Question: Hi everyone please could you help me with this issue?
im trying to get these (image below) to sit side by side when on smaller screen, i am really trying my hardest but still getting stuck at this anyone can help please and thank you.
its fine on full screen but I cant get it to work

Code
'''
<div class="container z-depth-1 mx-auto my-5">
<!-- Section -->
<section id="view" class="py-5">
<h1 class="font-weight-bold text-center indigo-text mb-5">PROUD TO HAVE COLLABORATED WITH</h1>
<!-- Grid row -->
<div class="row">
<!-- Grid column -->
<div class="col-md-3 col-lg-3 offset-lg-2">
<div class="view">
<img class="img-fluid mx-auto" src="/Ashurst.png" alt="Sample image">
</div>
<div class="view">
<img class="img-fluid mx-auto" src="/Blockchain-HELIX.png" alt="Sample image">
</div>
<div class="view">
<img class="img-fluid mx-auto" src="/S and May.png" alt="Sample image">
</div>
</div>
<!-- Grid column -->
<!-- Grid column -->
<div class="col-md-3 col-lg-3">
<div class="view">
<img class="img-fluid mx-auto" src="/Eagle-Labs.png" alt="Sample image">
</div>
<div class="view">
<img class="img-fluid mx-auto" src="/Strand.png" alt="Sample image">
</div>
</div>
<!-- Grid column -->
<!-- Grid column -->
<div class="col-md-3 col-lg-3">
<div class="view">
<img class="img-fluid mx-auto" src="/Curtis-Mallet-.png" alt="Sample image">
</div>
<div class="view">
<img class="img-fluid mx-auto" src="/Matrix.png" alt="Sample image">
</div>
<div class="view">
<img class="img-fluid mx-auto" src="/25 bedford.png" alt="Sample image">
</div>
</div>
<!-- Grid column -->
</div>
<!-- Grid row -->
</section>
<!-- Section -->
</div>
CSS
@media (min-width: 576px){
.container { max-width: 540px;
}
#view{
}
}
@media (min-width: 768px){
.container { max-width: 720px;
}
}
@media (min-width: 992px){
.container { max-width: 960px;
}
}
@media (min-width: 1200px){
.container { max-width: 1140px;
}
}
@media (max-width: 768px) {
#showcase {
min-height: 500px; }
#showcase h1 {
font-size: 4rem; }
.mb-resp {
margin-bottom: 1rem; } }
.brands {
width: 100%;
padding-top: 90px;
padding-bottom: 90px
}
'''
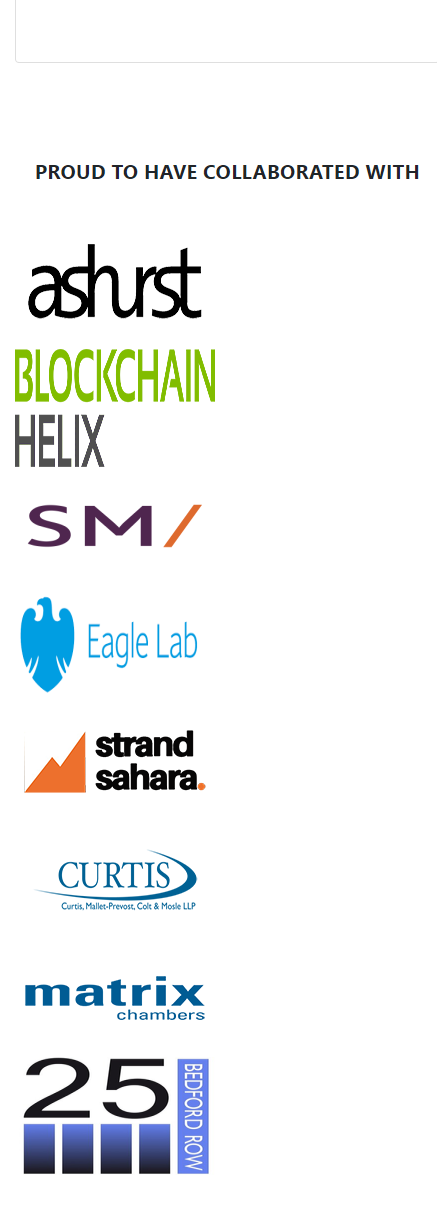
Answer: Just use display flex on your logo's container:
'''
.logos-container {
display: flex;
width: 100%;
}
'''
Unfortunately, I can't demonstrate with your code as you haven't provided a <URL>. You also haven't attached your Bootstrap dependency or used dummy-images. Not to worry though, this example I made should do:
'''
.logos-container {
display: flex;
width: 100%;
}
img {
width: 100%;
}
.img-wrapper {
margin: 0 10px;
}
'''
'''
<h1>Logos:</h1>
<div class="logos-container">
<div class="img-wrapper"><img src="https://dummyimage.com/600x400/000/fff"></div>
<div class="img-wrapper"><img src="https://dummyimage.com/600x400/000/fff"></div>
<div class="img-wrapper"><img src="https://dummyimage.com/600x400/000/fff"></div>
<div class="img-wrapper"><img src="https://dummyimage.com/600x400/000/fff"></div>
</div>
'''